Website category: sports
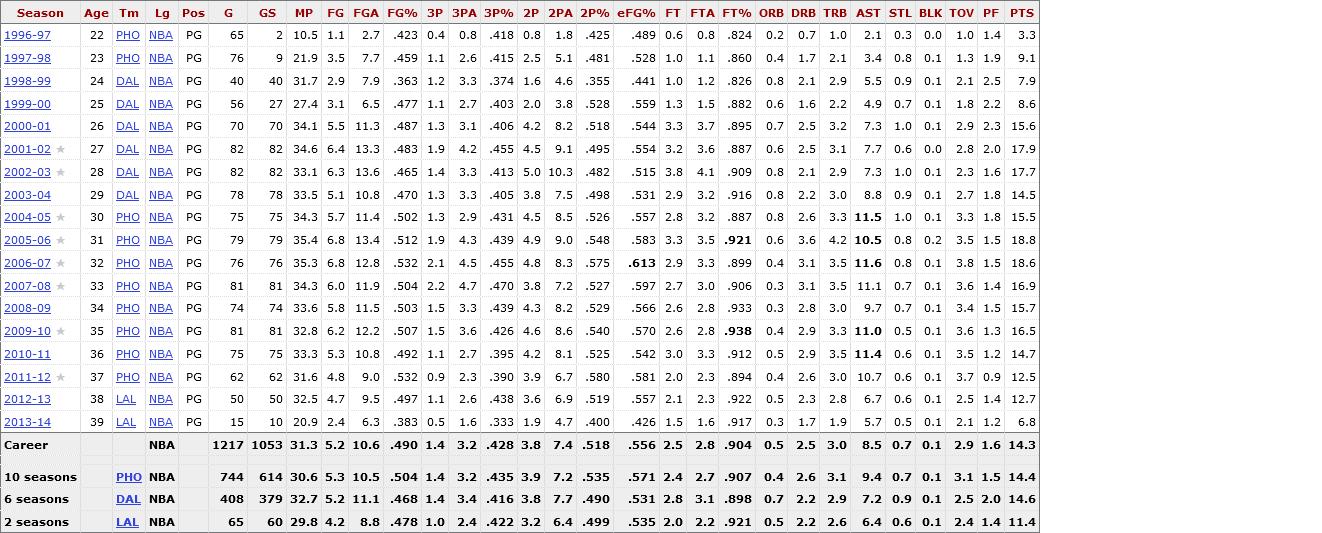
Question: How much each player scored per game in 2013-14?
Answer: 6.8

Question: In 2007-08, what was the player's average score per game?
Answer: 16.9

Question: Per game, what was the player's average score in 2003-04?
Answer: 14.5